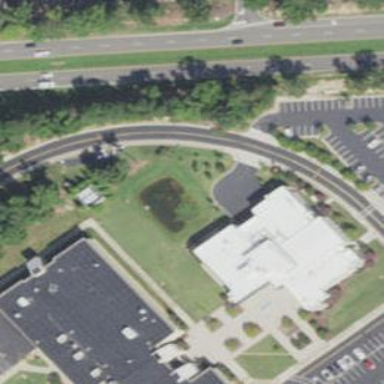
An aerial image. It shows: College building.